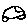
Label: car